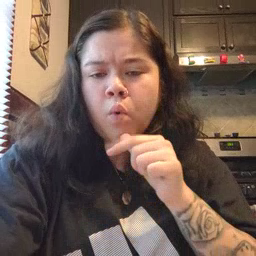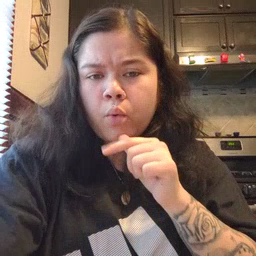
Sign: who